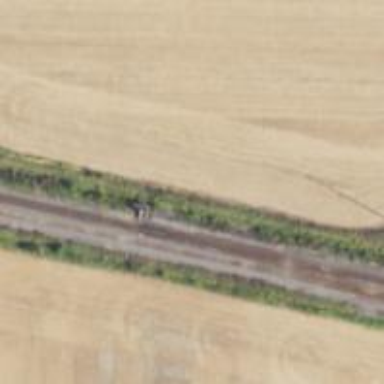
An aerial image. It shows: Railway crossover.